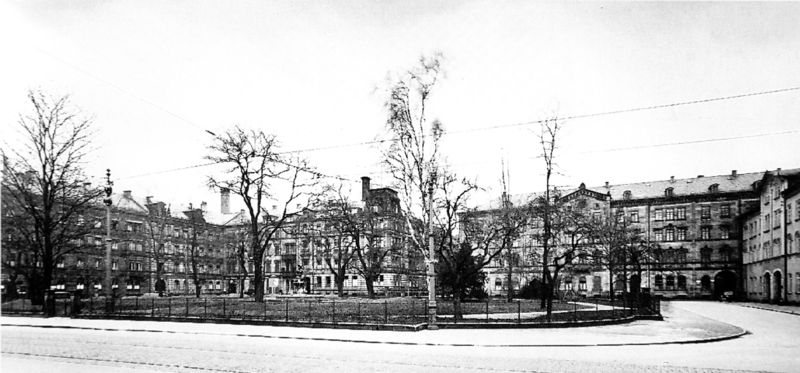
Titel: Marienvorstadt Nürnberg, Marienplatz (Foto von 1937)
Künstler: Bernhard Solger
Standort: Nürnberg.
Institution: Stadtarchiv, Bild- Film- und Tonarchiv
Schlagwörter: baum, himmel, wolken, bäume, stadt, fenster, grau, hell, laterne, schwarz, strasse, weiss, anlage, dach, haus, park, rasen, weg, wiese, zaun, architektur, bild, birke, häuser, pfähle, brunnen, kamin, kamine, oval, schornstein, ansicht, fassade, fassaden, ort, pflaster, türen, fläche, dächer, giebel, kahl, grenze, herbst, winter, platz, auto, masten, strom, ring, pfosten, foto, fotografie, photographie, bürgersteig, gehsteig, türme, münchen, kabel, strommast, schwarz-weiss, gehweg, bürger, photo, kurve, etagen, block, rondell, straßenbahn, trambahn, leitungen, oberleitung, stromleitung, stromleitungen, gebäuden, bebauung, mülleimer, viertel, düsseldorf, leitunge, wendeschleife, zaunpfähle, büume, leitung, straßenecke, strae, schwarweiß, fasseden